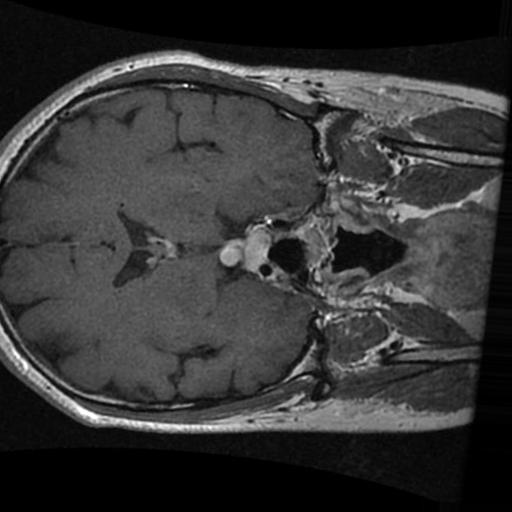
Label: brain_tumor